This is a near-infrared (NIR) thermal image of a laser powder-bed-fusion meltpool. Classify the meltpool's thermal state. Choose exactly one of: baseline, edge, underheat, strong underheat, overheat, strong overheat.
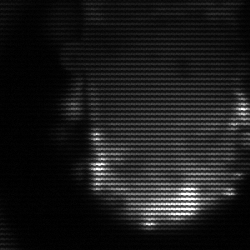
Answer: baseline